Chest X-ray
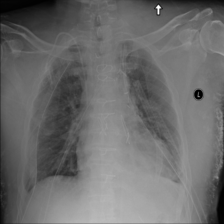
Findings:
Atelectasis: negative
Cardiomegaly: negative
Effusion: negative
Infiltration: negative
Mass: negative
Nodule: negative
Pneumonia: negative
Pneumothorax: negative
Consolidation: negative
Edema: negative
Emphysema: negative
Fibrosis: negative
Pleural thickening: negative
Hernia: negative